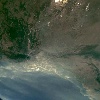
Label: land